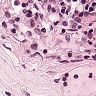
Metastatic tissue present: no